Question: I'm using the current version of ASP.net MVC to display a form. Validation is taken care by the included jQuery Validate. The client-side validation is working, however, . Instead, form values are sent back to the server for validation, but the server's answer is being ignored by the JS validation code.
The (simplified) form looks like this:
'''
<script src="@Url.Content("~/Scripts/jquery.validate.min.js")" type="text/javascript"></script>
<script src="@Url.Content("~/Scripts/jquery.validate.unobtrusive.min.js")" type="text/javascript"></script>
@using (Html.BeginForm("Invite", "Admin"))
{
@Html.ValidationSummary(true)
<ul class="griditem-list">
<li>
<div class="editor-label">@Html.LabelFor(m => m.UserEmail)</div>
<div class="editor-field">@Html.EditorFor(m => m.UserEmail)</div>
@Html.ValidationMessageFor(m => m.UserEmail)
</li>
</ul>
<div class="actions">
<input class="button" type="submit" value="Add" />
</div>
}
'''
The client-side javascript correctly checks for invalid email addresses and sends the email adress back to the server for further validation. The server answer gets posted back correctly (here: "This email address is already taken"):

The value is not displayed in any way, however, neither near the editor-field nor somewhere else. What could be the reason for this?
:
This is the model that I'm using:
'''
public class InvitationUser
{
[Required(ErrorMessage = "{0} darf nicht leer sein.")]
[Email(ErrorMessage = "Die Emailadresse ist ungultig")]
[Remote("EmployeeExists", "Admin", ErrorMessage = "Der angegebene User wurde bereits eingeladen.")]
[Display(Name="E-Mail")]
public string UserEmail { get; set; }
[Required(ErrorMessage = "{0} darf nicht leer sein.")]
[Display(Name = "Vorname")]
public string FirstName { get; set; }
[Required(ErrorMessage = "{0} darf nicht leer sein.")]
[Display(Name = "Nachname")]
public string LastName { get; set; }
public IEnumerable<AdminUserRight> Rights { get; set; }
}
'''
Here is 'EmployeeExists', which posts back the correct result of "Email address already exists":
'''
public JsonResult EmployeeExists(string UserEmail)
{
Guid companyId = AzManPrincipal.Current.Employee.BrokerCompany.ID;
var container = new ModelContainer();
if (container.BrokerEmployeeSet.FirstOrDefault(m => m.Email == UserEmail && m.BrokerCompany.ID == companyId) == null &&
container.BrokerInvitationSet.FirstOrDefault(m => m.Email == UserEmail) == null)
return Json(true, JsonRequestBehavior.AllowGet);
string errorMessage = String.Format(CultureInfo.InvariantCulture, "{0} ist bereits registriert.", UserEmail);
return Json(errorMessage, JsonRequestBehavior.AllowGet);
}
'''
This is the 'Index' controller which renders the form:
'''
public ActionResult Index()
{
InvitationUser newUser = AdminUserService.CreateInvitationUser();
return View(newUser);
}
'''
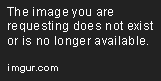
Answer: Updating Jquery to 1.6.1 and Jquery.validation to 1.8.1 worked for me!